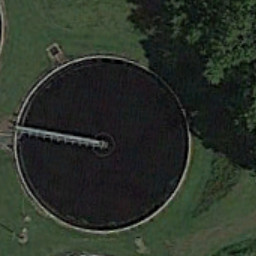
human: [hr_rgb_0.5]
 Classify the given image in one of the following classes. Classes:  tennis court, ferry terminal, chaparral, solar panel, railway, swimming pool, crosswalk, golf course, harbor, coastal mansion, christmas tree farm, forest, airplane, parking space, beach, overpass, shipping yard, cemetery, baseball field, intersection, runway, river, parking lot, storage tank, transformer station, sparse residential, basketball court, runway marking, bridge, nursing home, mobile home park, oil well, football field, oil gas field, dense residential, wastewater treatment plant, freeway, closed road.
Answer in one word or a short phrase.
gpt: wastewater treatment plant